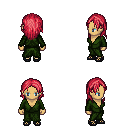
a pixel art fantasy rpg character, female body template, human, tanned skin, green robe, magenta pants, ruby red long hairstyle, ghillies, four views (front, back, left, right), 2x2 character sprite sheet, small pixel art, hard edges, no anti-aliasing